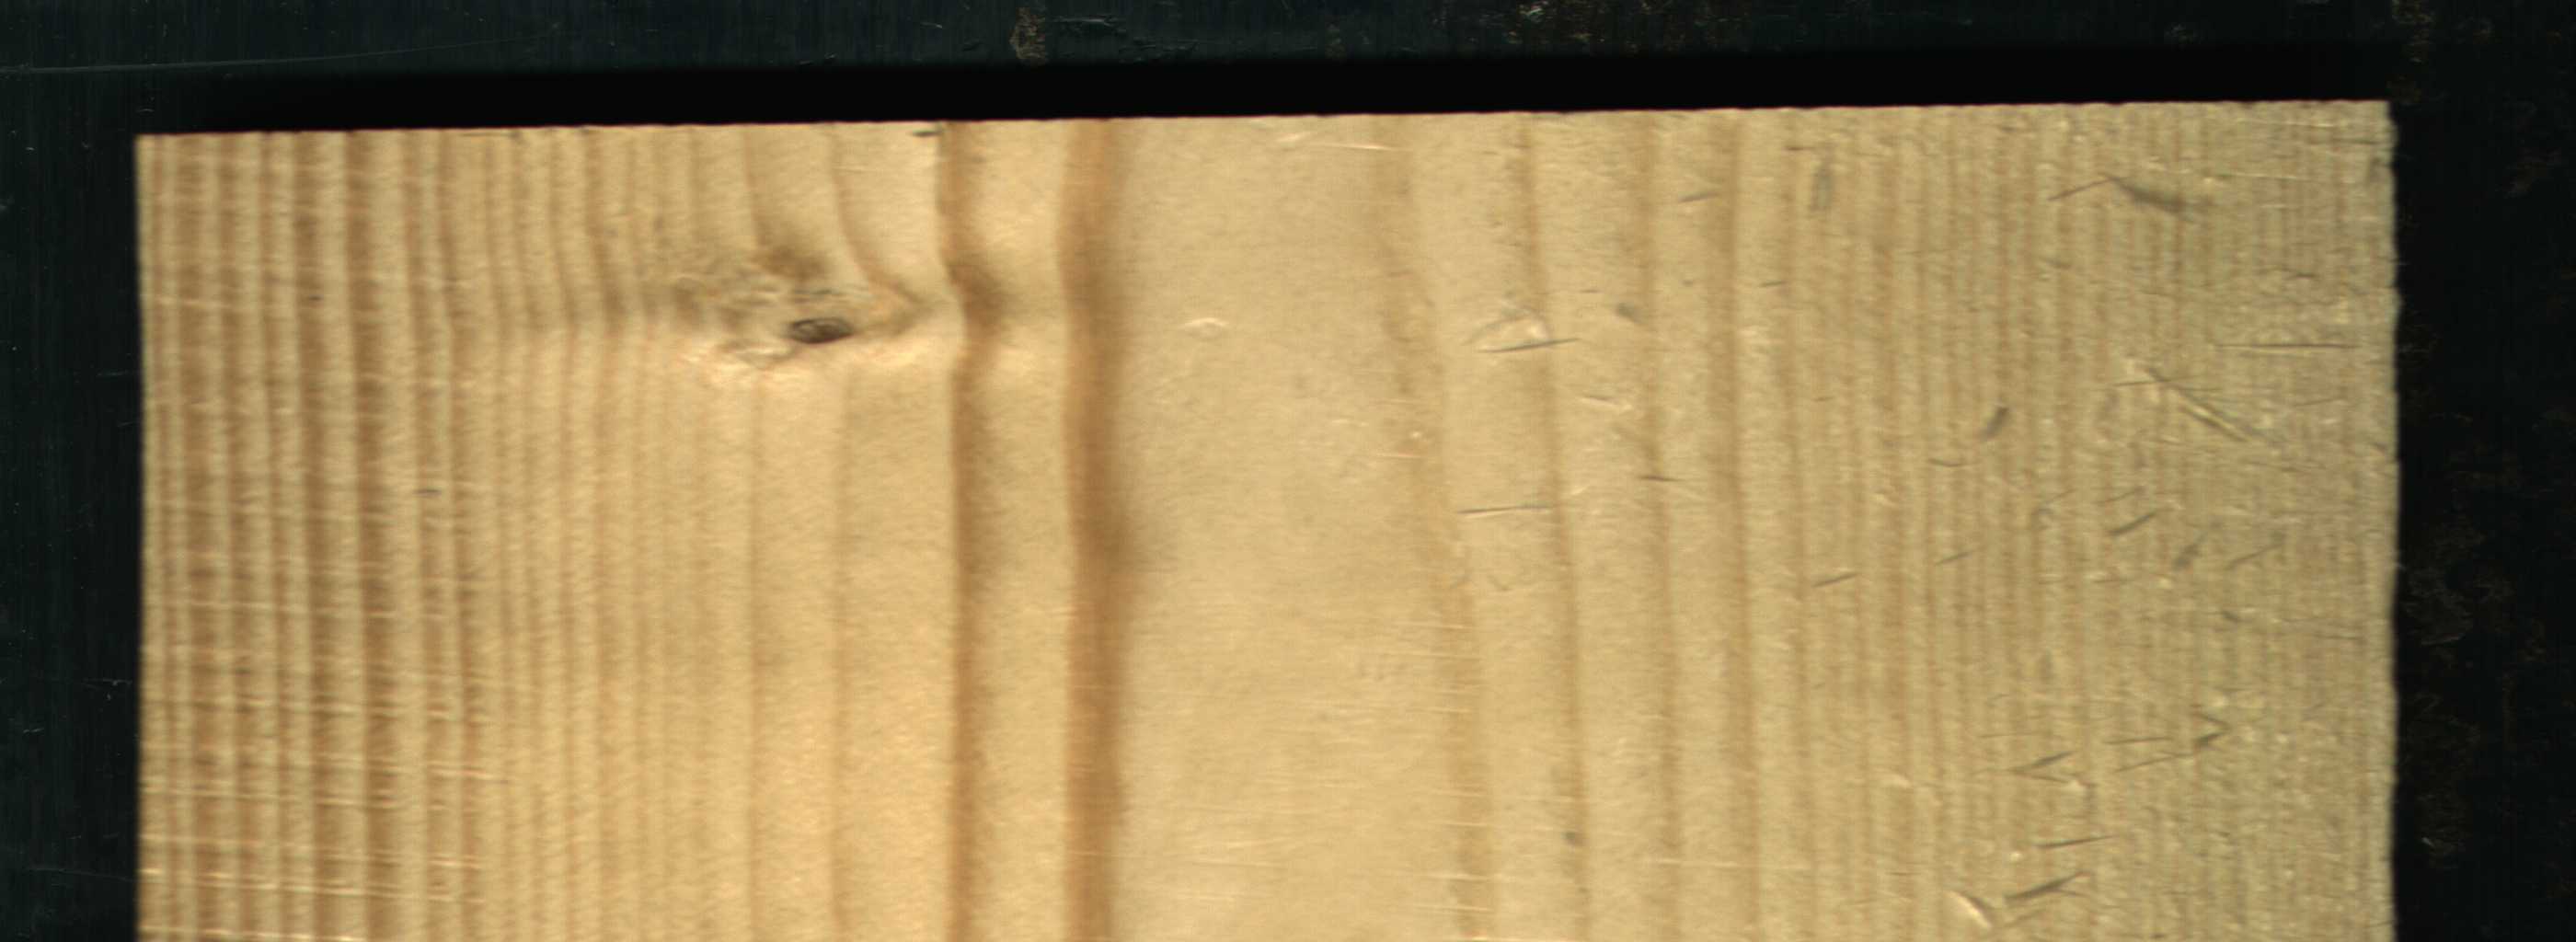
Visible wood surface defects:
Live_Knot